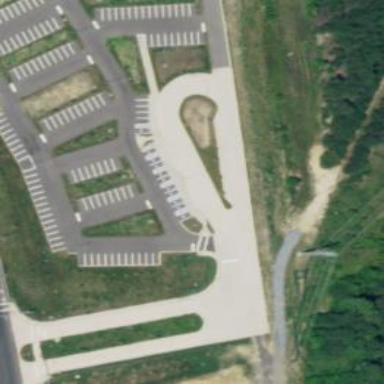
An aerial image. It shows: Parking space.